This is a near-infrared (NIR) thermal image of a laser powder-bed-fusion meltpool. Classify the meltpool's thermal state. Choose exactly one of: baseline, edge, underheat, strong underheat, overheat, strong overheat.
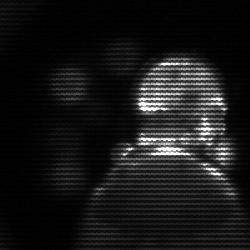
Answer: baseline